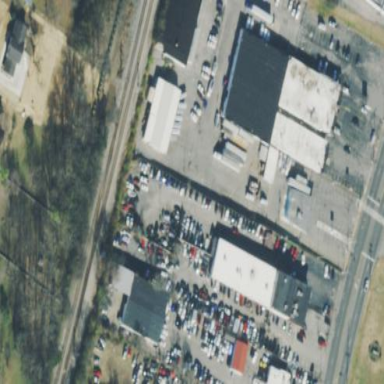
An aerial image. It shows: Commercial area.